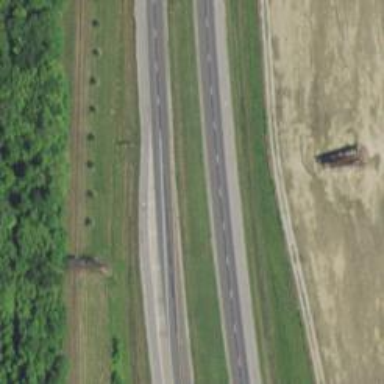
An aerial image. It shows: Primary highway with expressway characteristics.